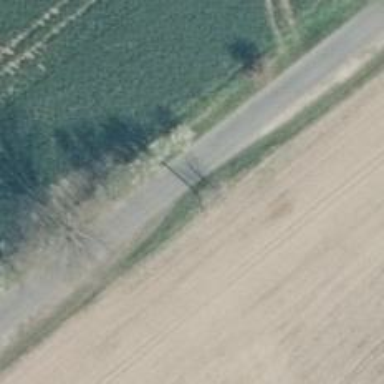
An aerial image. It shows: Minor power line.